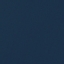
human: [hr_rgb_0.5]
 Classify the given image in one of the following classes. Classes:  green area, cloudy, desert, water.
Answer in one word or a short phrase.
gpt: water